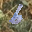
Label: 6